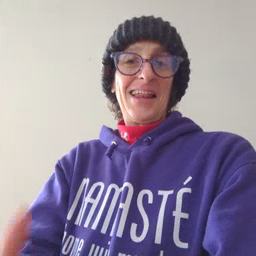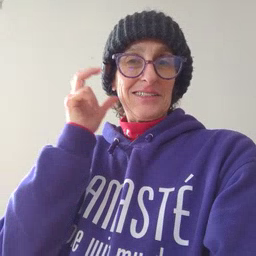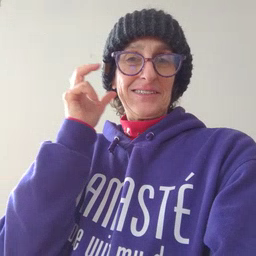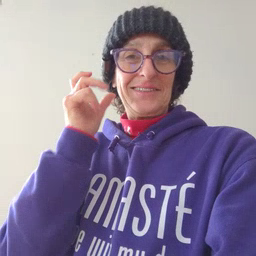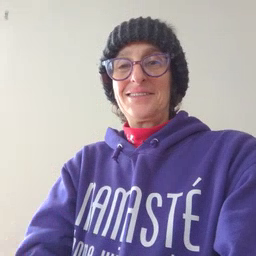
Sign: listen